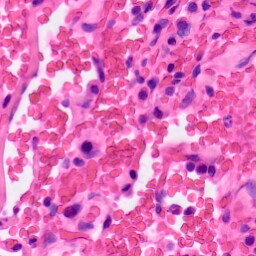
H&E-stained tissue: Lung